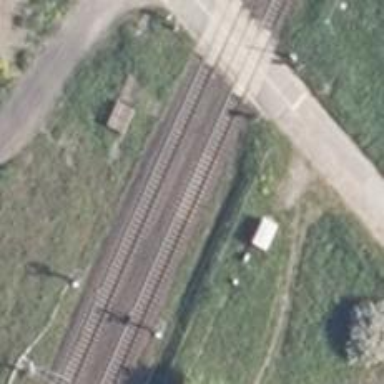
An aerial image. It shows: Railway signal.